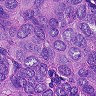
Metastatic tissue present: yes